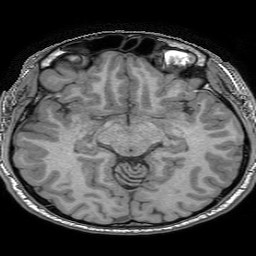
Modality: T1w
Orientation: axial
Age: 24
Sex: male
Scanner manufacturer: philips
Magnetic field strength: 1.5 T
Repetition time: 6.675 s
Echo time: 3.0 s